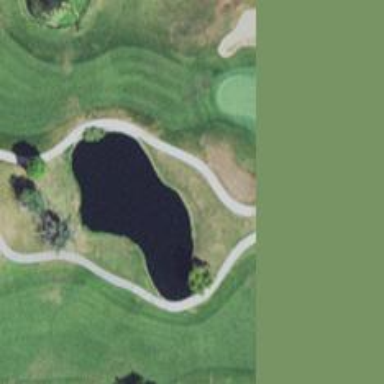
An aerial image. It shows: Picturesque scene of golf course with lateral water hazard.